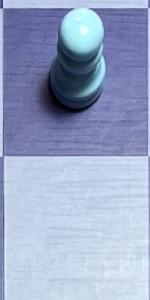
Label: Empty